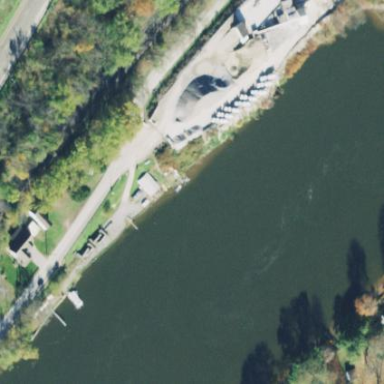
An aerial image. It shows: Boat storage area.